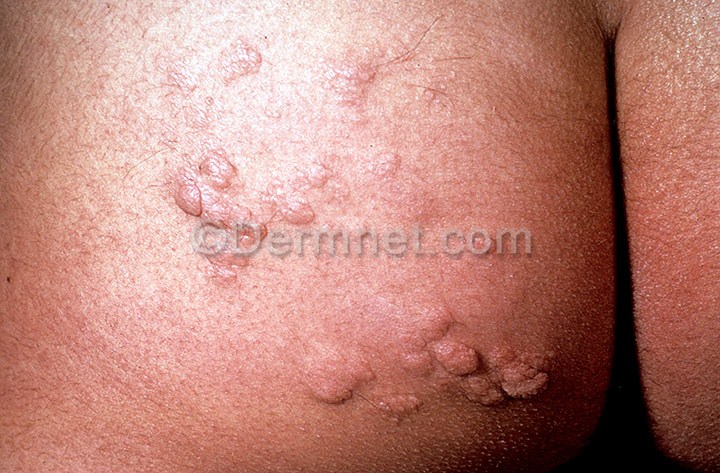
Disease: Systemic Disease